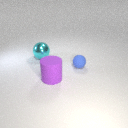
large cyan metal sphere behind large purple rubber cylinder